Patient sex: M
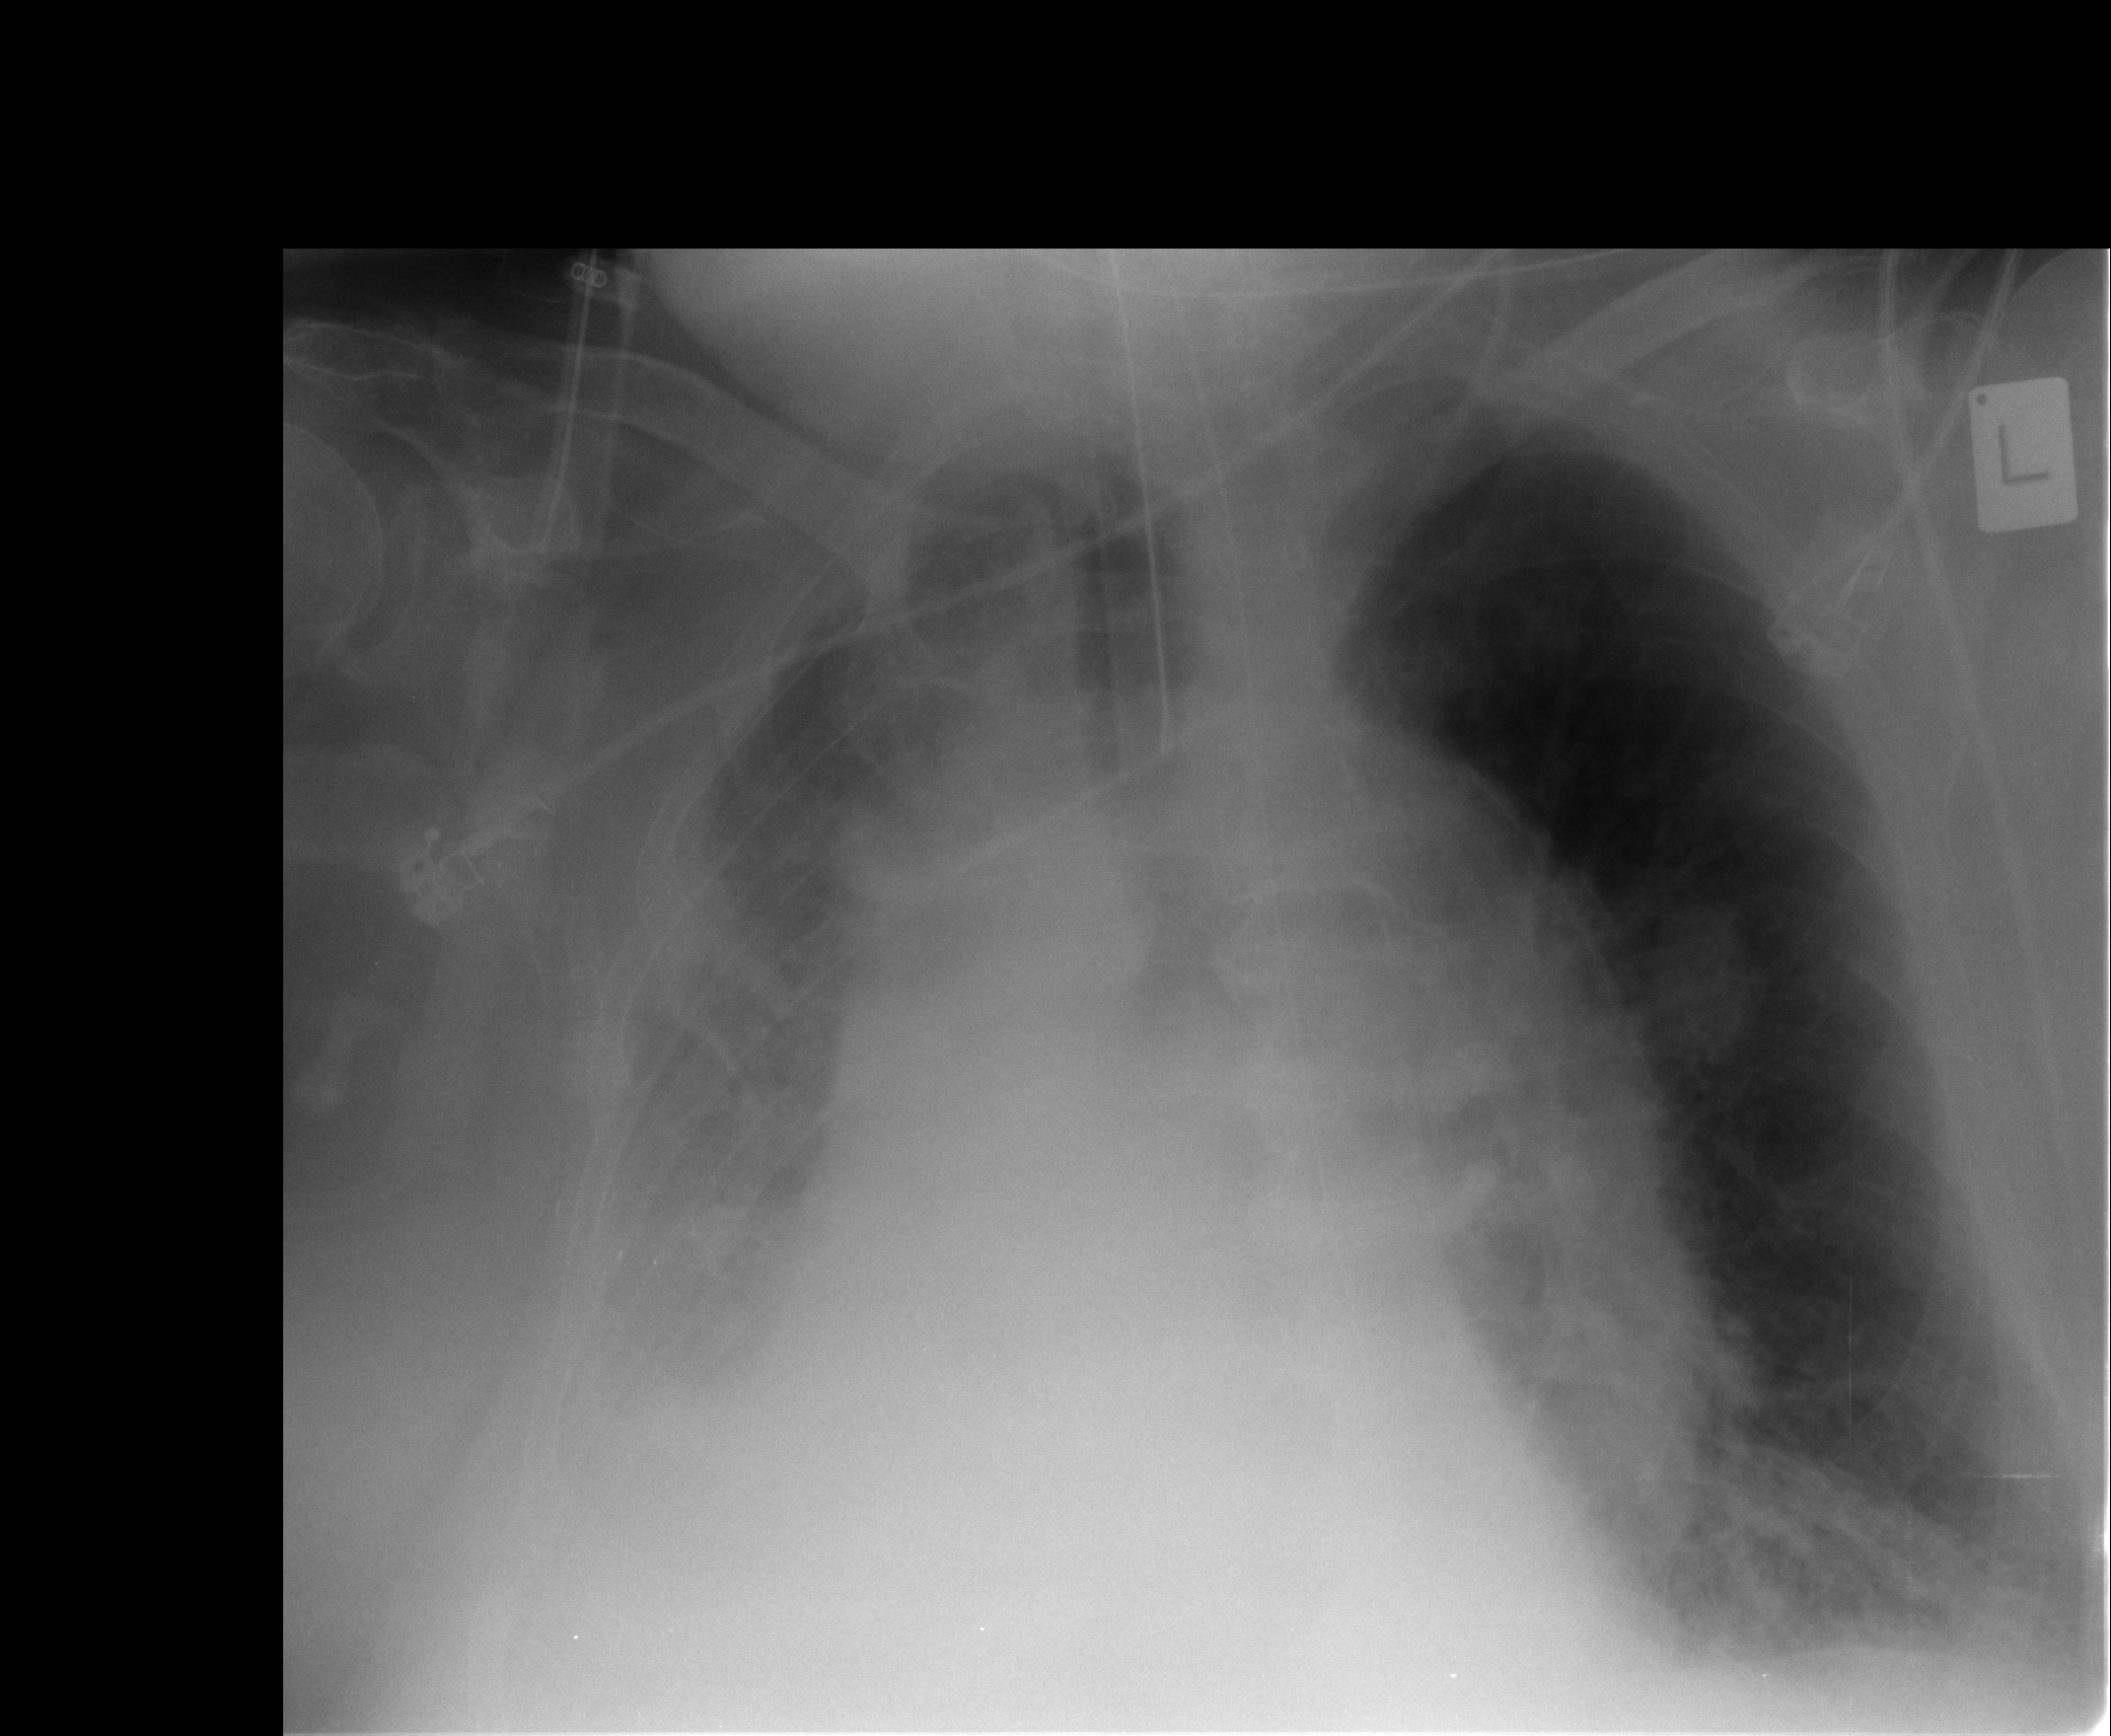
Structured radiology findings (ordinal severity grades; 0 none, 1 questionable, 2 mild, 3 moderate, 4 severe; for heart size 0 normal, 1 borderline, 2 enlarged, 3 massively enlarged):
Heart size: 2
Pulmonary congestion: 2
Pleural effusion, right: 4
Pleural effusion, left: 2
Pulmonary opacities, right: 3
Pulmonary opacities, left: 2
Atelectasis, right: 3
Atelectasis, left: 3